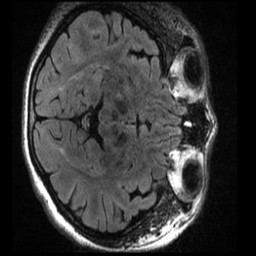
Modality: T1w
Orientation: axial
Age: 23
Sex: female